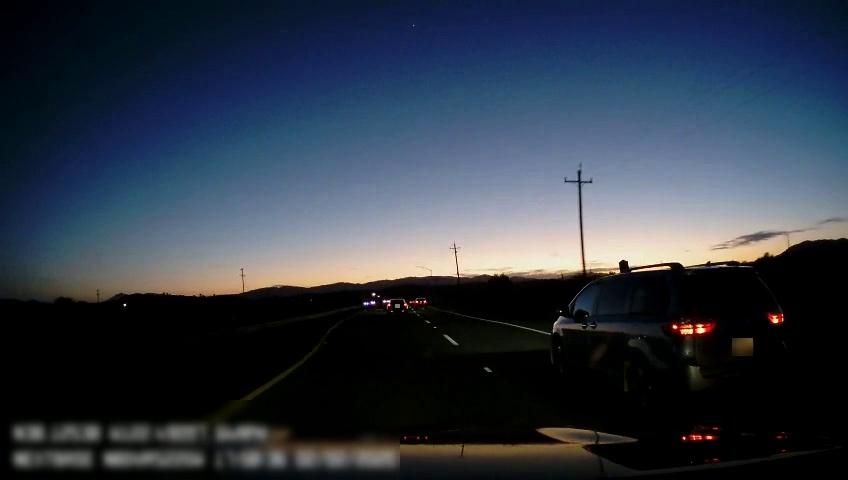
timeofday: Dusk/Dawn/Twilight
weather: Sunny
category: Drivable Space
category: Vehicles | SUV
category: Vehicles | SUV
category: Vehicles | SUV
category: Lanes | Alternate Lane
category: Lanes | Current Lane
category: Lanes | Current Lane